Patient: sex M, age 65
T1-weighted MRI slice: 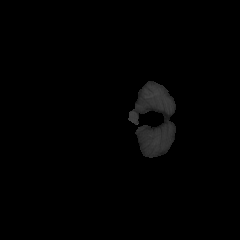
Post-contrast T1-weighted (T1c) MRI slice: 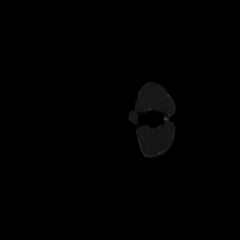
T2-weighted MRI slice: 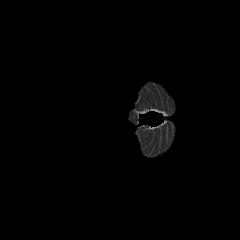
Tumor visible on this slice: no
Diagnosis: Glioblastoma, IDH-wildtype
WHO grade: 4